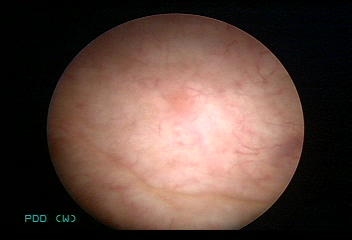
Modality: WLC
Class: Normal mucosa
Bladder cancer association: No